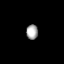
Tissue: lung
Cell type: Fibroblasts
Senescence score: 0.5712
Nuclear area (px): 166
Mean DAPI intensity: 169.831